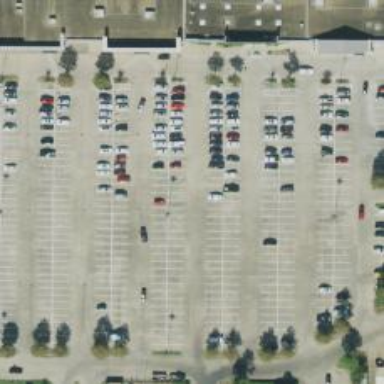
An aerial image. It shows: Parking space.